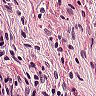
Metastatic tissue present: no